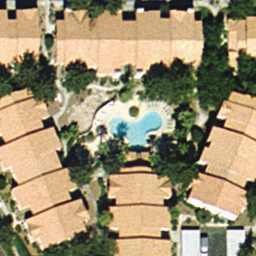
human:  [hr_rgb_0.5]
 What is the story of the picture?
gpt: dense residential